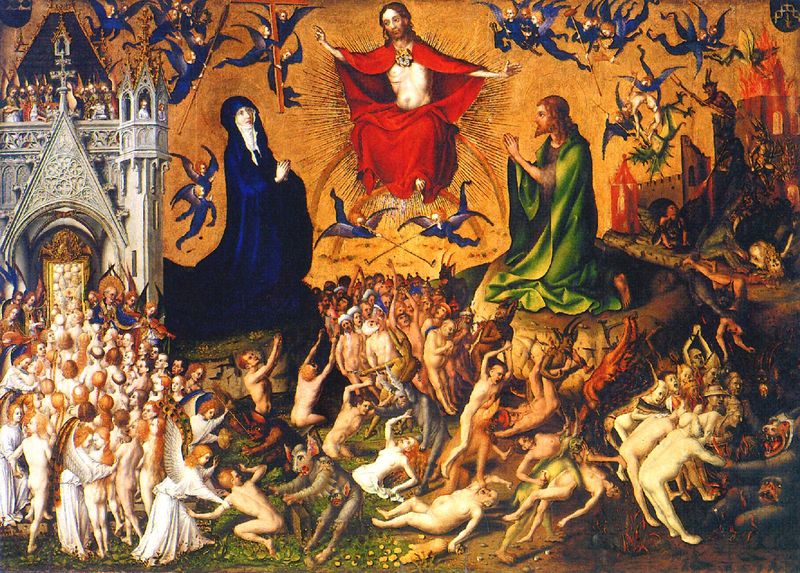
Titel: Das Jüngste Gericht
Künstler: Stefan Lochner
Institution: Köln, Wallraf-Richartz-Museum
Schlagwörter: blau, feuer, gemälde, gott, himmel, mann, weiß, frauen, grün, menschen, frau, holz, licht, männer, rot, schloss, tiere, bart, gericht, johannes, tod, öl, kirche, gold, mantel, gotik, fliegen, engel, krieg, schlacht, burg, kreuz, religion, brennen, strahlen, dämon, altar, kathedrale, christus, jesus, hölle, jüngstes gericht, teufel, verdammte, mittelalter, fanfaren, maria, anbetung, petrus, goldgrund, rettung, josef, joseph, dämonen, monster, koblenz, gottvater, madonne, anflehen, weltenrichter, sünder, chöre, himmelreich, jüngster tag, jünstes gericht, seelige, museum ludwig, chritus, lochner, jüngster tasg, selige, stefan lochner, museum ludwog, fanfanren